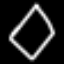
Label: diamond